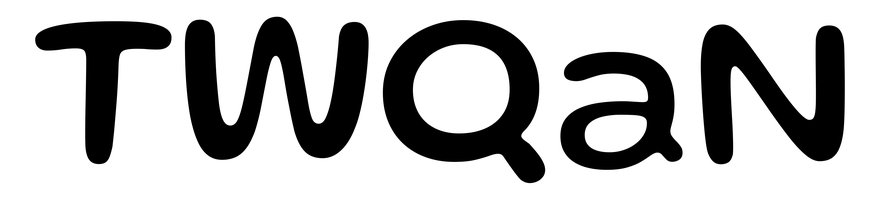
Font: Gluten_Regular